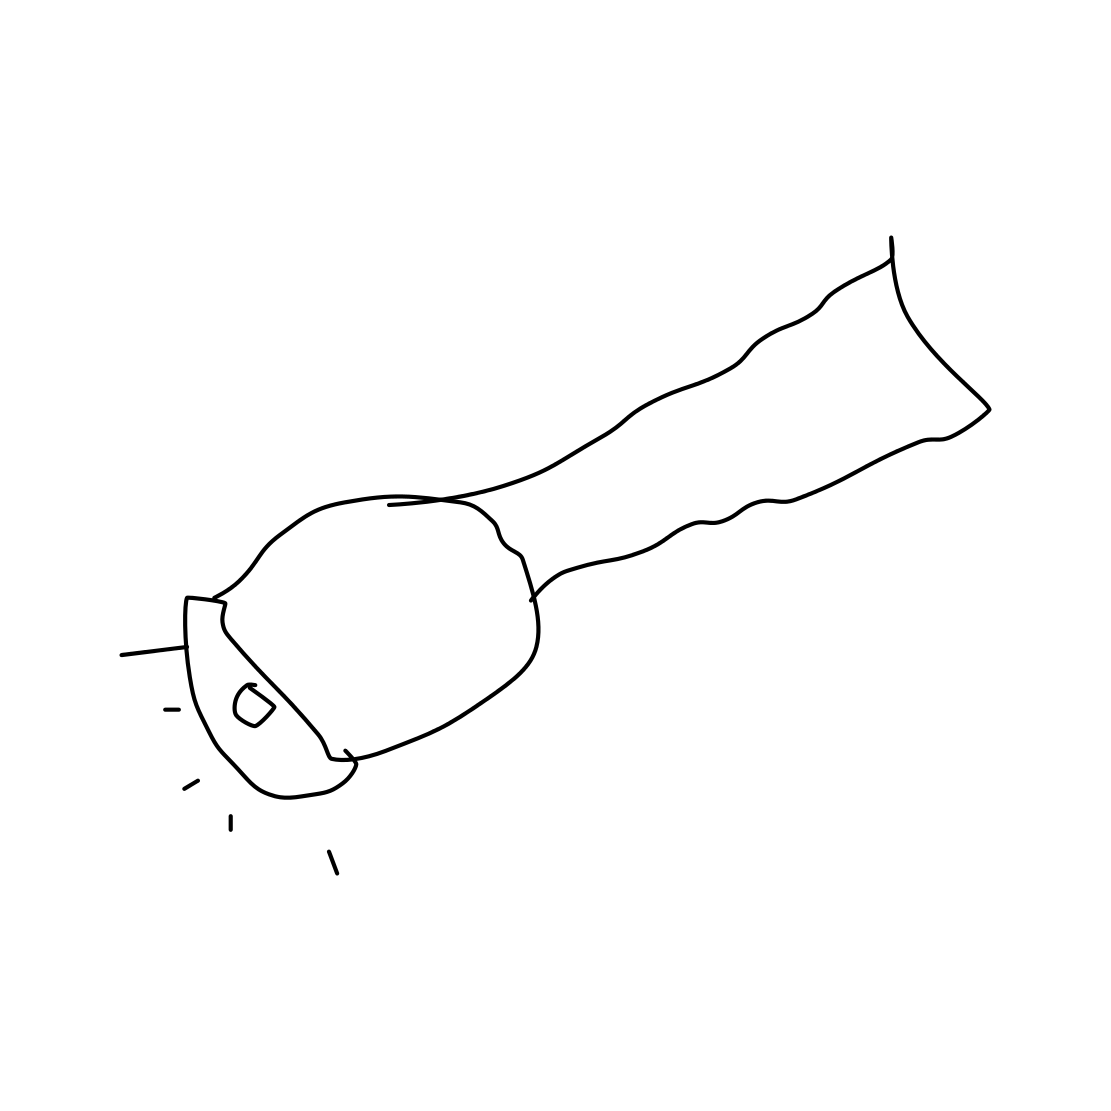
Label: flashlight